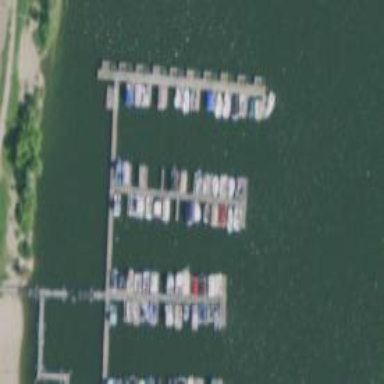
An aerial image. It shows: Man-made pier.